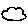
Label: cloud